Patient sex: M
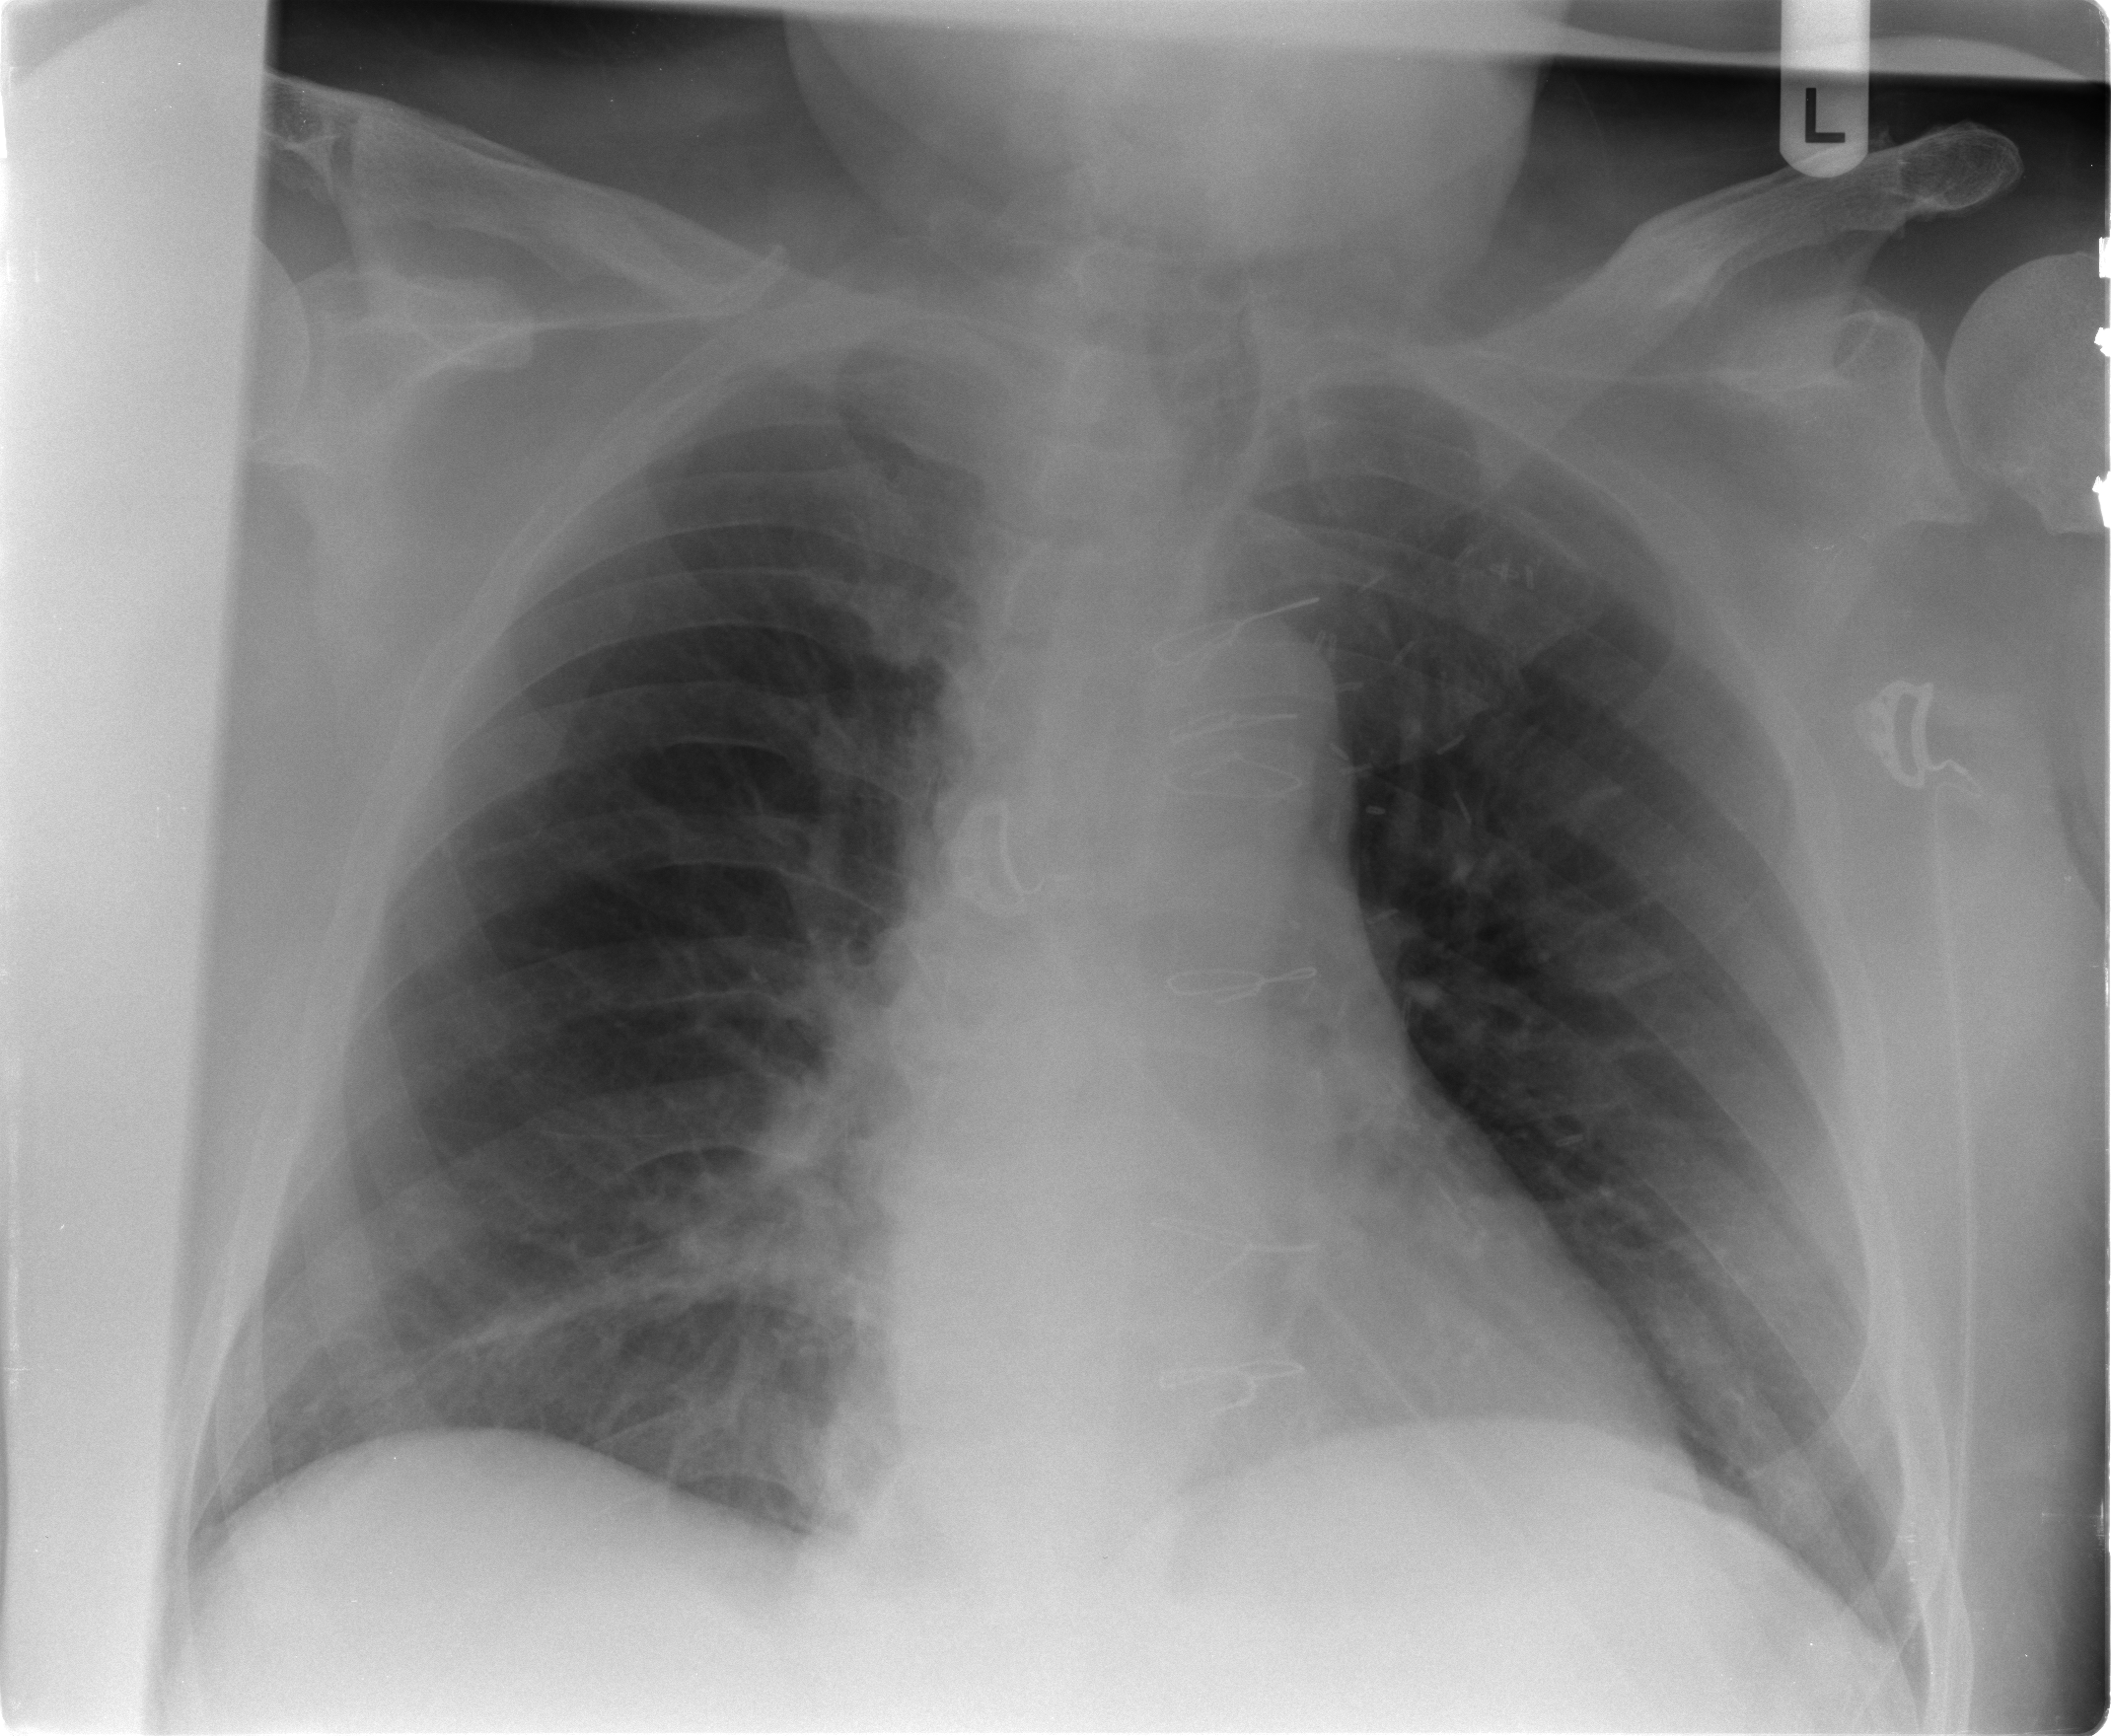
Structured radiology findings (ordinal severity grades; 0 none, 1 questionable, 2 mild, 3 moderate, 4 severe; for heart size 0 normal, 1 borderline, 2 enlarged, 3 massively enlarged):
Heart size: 0
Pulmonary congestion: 2
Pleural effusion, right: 0
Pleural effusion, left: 0
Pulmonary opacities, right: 1
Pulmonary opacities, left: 0
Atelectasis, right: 2
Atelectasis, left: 0